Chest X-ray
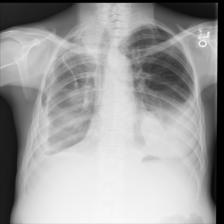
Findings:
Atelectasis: negative
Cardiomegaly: negative
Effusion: positive
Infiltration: negative
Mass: negative
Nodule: negative
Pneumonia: negative
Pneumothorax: negative
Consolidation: negative
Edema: negative
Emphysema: negative
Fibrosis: negative
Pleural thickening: negative
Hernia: negative